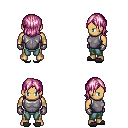
a pixel art fantasy rpg character, male body template, human, tanned skin, steel chest armor, teal pants, pink long bangs hairstyle, metal gloves, gray slippers, four views (front, back, left, right), 2x2 character sprite sheet, small pixel art, hard edges, no anti-aliasing